Question: I'm trying to call an asmx web service method with jQuery and pass an actual JavaScript object for the 'data', and get JSON back. The closest I can come is this:
'''
$.ajax({
url: "WebService.asmx/HelloWorld",
type: "POST",
contentType: "application/json; charset=utf-8",
data: JSON.stringify({ num: 12, name: "Adam" }),
dataType: "json",
success: function (data) { alert(data.d); }
});
'''
How can I successfully make this call first my object?
I tried this (removing the contentType)
'''
$.ajax({
url: "WebService.asmx/HelloWorld",
type: "POST",
data: { num: 12, name: "Adam" },
dataType: "json",
success: function (data) { alert(data.d); }
});
'''
But that returns the result in XML, not json.
Here's the web method:
'''
[WebMethod]
[ScriptMethod]
public string HelloWorld(int num, string name) {
return ++num + name;
}
'''
Here's a screenshot of the headers of the request. Clearly content-type is set to xml for the response.

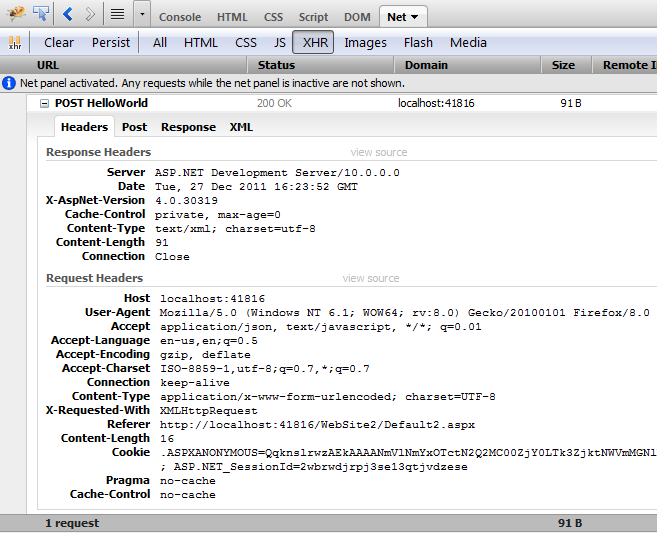
Answer: ---
Per Dave's Comments
> It is impossible with the ASMX and ASPX JSON endpoints. They require the application/json Content-Type and a POST request or no JSON.